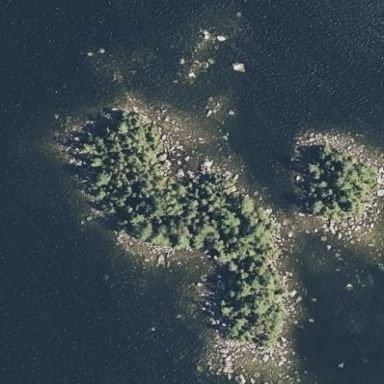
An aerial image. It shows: Islet covered with woodland.